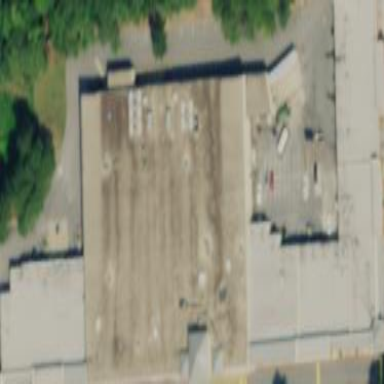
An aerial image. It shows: Retail building.